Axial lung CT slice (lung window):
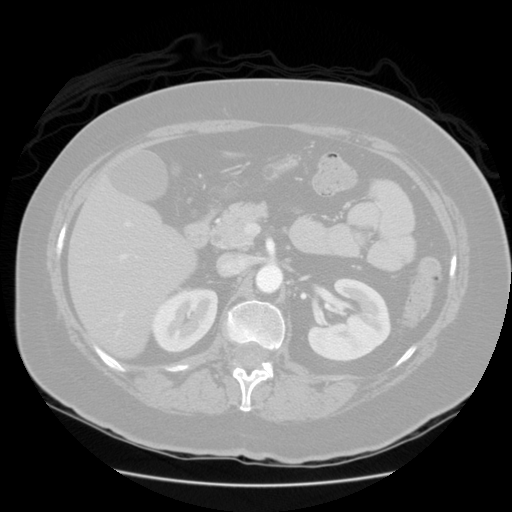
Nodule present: no